Field crop: maize
Growth stage: 1
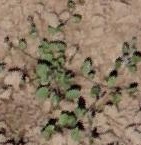
Species: convolvulus